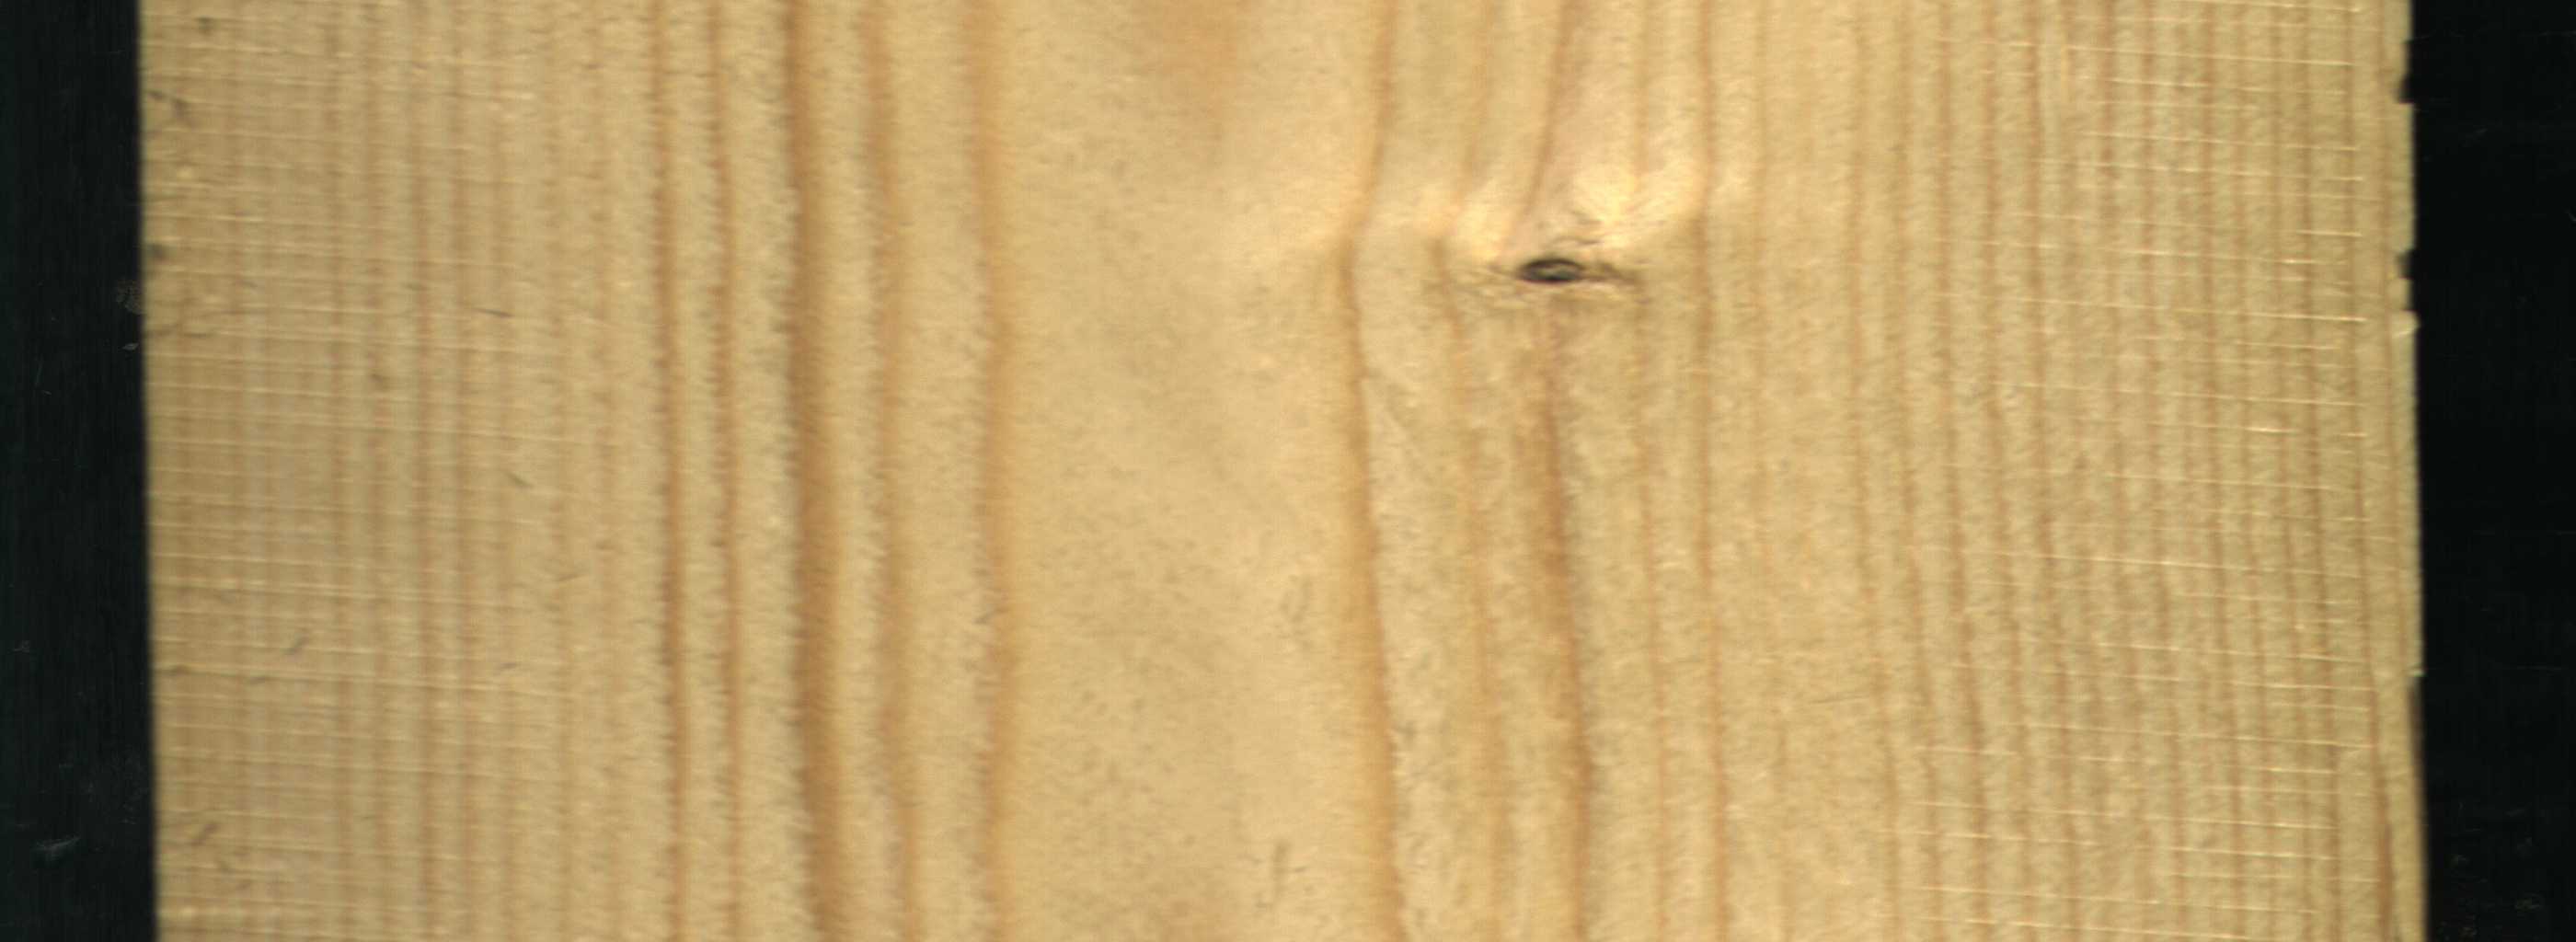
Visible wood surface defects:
Live_Knot